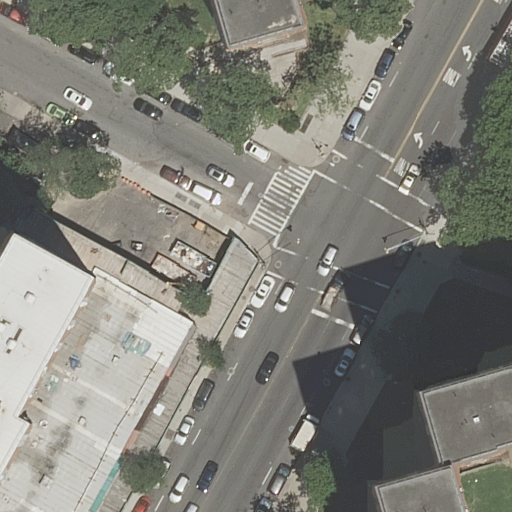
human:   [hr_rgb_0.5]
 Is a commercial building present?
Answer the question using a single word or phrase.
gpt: no

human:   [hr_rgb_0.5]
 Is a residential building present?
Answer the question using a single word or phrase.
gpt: yes

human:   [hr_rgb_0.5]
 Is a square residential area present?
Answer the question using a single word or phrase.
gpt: no

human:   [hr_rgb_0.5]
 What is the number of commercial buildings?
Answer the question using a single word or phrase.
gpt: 0

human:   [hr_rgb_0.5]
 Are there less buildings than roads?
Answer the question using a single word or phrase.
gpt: no

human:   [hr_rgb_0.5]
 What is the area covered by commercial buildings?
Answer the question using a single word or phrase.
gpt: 0m2

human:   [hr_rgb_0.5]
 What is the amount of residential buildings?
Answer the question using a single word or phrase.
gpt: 4

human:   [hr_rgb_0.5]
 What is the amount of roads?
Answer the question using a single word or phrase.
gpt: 3

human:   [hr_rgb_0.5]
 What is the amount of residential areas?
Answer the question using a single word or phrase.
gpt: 2

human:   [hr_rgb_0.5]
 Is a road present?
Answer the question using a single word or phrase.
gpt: yes

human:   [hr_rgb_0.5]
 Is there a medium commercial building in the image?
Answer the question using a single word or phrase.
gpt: no

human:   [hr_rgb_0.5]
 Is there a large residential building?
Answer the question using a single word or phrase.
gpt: yes

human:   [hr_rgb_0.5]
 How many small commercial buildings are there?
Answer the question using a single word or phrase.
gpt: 0

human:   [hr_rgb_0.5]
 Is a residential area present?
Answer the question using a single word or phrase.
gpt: yes

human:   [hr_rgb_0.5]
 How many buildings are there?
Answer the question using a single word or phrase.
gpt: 4

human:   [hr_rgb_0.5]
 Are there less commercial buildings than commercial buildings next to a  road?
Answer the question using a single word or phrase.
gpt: no

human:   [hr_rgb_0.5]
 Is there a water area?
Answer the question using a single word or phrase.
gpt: no

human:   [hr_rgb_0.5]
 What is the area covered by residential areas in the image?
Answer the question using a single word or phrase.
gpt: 10639m2

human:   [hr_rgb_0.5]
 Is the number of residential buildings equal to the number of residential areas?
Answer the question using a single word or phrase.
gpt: no

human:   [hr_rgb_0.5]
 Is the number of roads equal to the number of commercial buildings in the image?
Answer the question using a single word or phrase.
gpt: no

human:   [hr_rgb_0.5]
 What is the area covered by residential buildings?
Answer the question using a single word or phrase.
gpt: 3257m2

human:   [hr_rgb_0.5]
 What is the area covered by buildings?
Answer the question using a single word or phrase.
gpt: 3257m2

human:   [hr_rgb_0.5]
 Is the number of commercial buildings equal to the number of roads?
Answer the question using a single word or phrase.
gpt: no

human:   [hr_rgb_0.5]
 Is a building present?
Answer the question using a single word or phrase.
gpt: yes

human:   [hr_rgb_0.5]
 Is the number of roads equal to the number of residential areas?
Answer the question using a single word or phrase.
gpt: no

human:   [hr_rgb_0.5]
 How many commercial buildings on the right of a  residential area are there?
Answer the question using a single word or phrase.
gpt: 0

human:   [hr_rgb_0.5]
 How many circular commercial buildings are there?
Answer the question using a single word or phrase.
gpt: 0

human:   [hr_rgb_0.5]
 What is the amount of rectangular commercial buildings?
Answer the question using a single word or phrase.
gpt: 0

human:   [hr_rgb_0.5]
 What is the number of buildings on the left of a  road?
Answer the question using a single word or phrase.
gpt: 2

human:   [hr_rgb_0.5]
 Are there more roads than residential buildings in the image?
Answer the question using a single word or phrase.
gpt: no

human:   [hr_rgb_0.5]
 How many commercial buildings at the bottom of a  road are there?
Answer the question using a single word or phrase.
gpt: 0

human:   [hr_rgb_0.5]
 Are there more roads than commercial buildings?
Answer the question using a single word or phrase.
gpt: yes

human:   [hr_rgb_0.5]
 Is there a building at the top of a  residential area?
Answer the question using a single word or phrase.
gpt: yes

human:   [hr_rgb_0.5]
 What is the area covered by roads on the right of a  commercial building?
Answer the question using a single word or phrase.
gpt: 0m2

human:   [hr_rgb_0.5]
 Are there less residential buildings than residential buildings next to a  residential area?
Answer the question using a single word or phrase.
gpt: no

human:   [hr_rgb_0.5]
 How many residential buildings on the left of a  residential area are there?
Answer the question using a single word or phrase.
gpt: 0

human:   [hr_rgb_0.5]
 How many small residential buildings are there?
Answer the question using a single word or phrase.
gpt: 0

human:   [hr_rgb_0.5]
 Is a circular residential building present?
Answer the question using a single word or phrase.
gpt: no

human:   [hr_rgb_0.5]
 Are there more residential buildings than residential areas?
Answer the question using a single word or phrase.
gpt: yes

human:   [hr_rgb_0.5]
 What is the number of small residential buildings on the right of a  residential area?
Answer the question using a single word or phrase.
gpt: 0

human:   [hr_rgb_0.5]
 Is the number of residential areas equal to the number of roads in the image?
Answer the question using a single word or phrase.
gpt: no

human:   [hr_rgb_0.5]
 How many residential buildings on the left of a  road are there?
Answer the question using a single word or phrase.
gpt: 2

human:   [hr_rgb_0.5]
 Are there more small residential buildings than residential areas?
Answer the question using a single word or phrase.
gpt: no

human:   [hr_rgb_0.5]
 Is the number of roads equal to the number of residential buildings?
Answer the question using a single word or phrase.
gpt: no

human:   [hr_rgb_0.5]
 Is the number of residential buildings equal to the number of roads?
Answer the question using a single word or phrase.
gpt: no

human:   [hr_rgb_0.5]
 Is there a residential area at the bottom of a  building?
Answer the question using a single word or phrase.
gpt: yes

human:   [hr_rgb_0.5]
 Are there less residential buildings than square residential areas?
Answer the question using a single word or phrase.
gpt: no

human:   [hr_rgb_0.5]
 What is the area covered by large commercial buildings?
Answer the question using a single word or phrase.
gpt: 0m2

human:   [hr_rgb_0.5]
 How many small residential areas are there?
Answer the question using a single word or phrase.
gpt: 0

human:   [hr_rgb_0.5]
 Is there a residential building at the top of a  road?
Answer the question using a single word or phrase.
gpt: yes

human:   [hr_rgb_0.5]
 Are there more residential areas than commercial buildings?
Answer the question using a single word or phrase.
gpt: yes

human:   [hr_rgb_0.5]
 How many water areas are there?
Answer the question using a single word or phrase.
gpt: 0

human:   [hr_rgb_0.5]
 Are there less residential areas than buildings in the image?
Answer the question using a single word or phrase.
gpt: yes

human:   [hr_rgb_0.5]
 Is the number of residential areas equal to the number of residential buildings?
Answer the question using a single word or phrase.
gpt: no

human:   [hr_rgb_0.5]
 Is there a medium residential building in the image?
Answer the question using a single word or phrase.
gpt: yes

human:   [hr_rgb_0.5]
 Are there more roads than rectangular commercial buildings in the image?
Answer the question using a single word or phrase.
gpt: yes

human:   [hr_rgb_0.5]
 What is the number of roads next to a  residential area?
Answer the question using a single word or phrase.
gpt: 3

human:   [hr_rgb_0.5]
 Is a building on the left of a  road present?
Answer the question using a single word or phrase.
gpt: yes

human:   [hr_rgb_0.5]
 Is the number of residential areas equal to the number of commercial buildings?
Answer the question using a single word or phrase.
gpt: no

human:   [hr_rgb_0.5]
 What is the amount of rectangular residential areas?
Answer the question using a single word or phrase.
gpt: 2

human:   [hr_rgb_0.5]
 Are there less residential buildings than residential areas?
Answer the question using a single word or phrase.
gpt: no

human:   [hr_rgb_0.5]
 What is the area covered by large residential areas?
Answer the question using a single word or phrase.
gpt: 10538m2

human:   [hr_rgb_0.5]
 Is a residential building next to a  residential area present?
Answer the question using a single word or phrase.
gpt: yes

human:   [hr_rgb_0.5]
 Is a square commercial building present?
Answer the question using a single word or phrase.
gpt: no